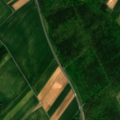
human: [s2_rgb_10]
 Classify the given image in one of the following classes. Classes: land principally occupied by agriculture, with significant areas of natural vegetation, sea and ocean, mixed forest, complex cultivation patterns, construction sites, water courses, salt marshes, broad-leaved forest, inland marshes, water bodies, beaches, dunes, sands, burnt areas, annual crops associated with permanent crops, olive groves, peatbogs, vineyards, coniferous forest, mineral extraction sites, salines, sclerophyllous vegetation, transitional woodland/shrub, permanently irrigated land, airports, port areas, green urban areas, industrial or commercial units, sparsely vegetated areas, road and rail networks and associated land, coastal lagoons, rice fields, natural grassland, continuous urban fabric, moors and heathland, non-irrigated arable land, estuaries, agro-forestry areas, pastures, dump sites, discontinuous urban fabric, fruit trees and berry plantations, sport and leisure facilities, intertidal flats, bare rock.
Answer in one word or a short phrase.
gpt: non-irrigated arable land, broad-leaved forest, mixed forest